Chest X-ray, AP view. Patient: 65 years old, sex F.
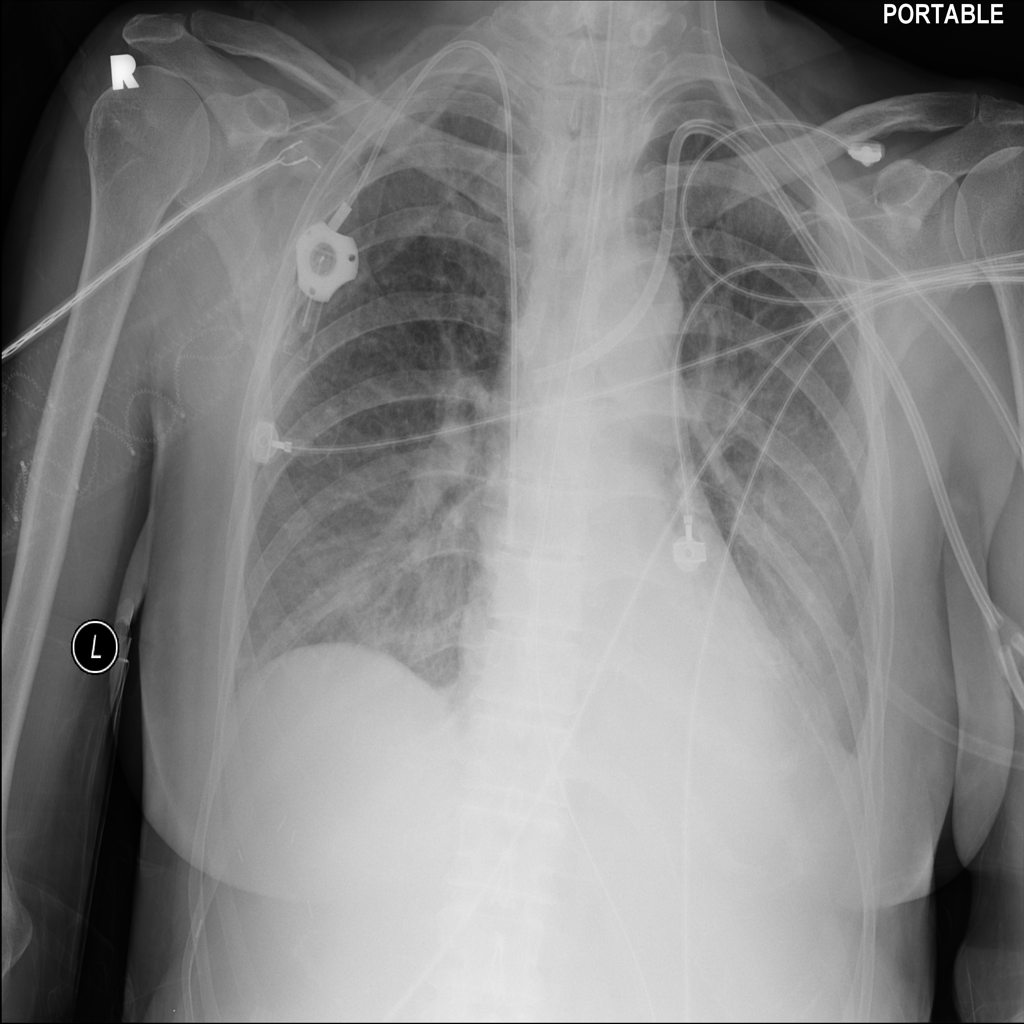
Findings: No Finding